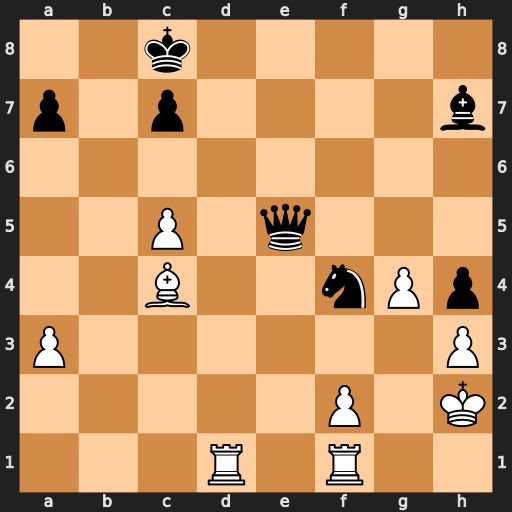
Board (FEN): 2k5/p1p4b/8/2P1q3/2B2nPp/P6P/5P1K/3R1R2
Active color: w
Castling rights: -
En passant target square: -
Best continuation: Ba6+ Kb8 Rd8#